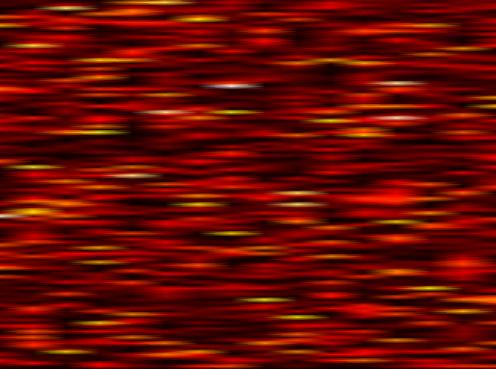
Label: FBMC